Question: So, I am making a login form and I have already implemented the fetch API
'''
const form = {
email: document.querySelector("#signin-email"),
password: document.querySelector("#signin-password"),
submit: document.querySelector("#signin-btn-submit"),
messages:document.getElementById("form-messages")
};
let button = form.submit.addEventListener("click", (e)=> {
e.preventDefault();
const login = 'https://ffcc-app.herokuapp.com/user/login';
fetch(login, {
method: "POST",
headers: {
Accept: "application/json, text/plain, */*",
"Content-Type": "application/json",
},
body: JSON.stringify({
email: form.email.value,
password: form.password.value,
}),
})
.then((response) => response.json())
.then((data) => console.log(data))
.catch((err) => {
console.log(err);
});
});
'''
I am also getting the desired output:

The problem is I have to redirect to the main page when 'login successful' else I have to display a message saying 'user does not exist'. how should I do that? What else should I add to my code?
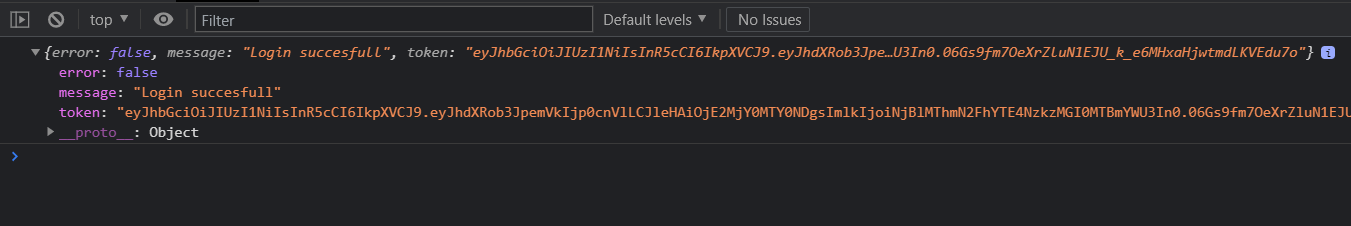
Answer: '''
const form = {
email: document.querySelector("#signin-email"),
password: document.querySelector("#signin-password"),
submit: document.querySelector("#signin-btn-submit"),
messages: document.getElementById("form-messages"),
};
let button = form.submit.addEventListener("click", (e) => {
e.preventDefault();
const login = "https://ffcc-app.herokuapp.com/user/login";
fetch(login, {
method: "POST",
headers: {
Accept: "application/json, text/plain, */*",
"Content-Type": "application/json",
},
body: JSON.stringify({
email: form.email.value,
password: form.password.value,
}),
})
.then((response) => response.json())
.then((data) => {
console.log(data);
// code here //
if (data.error) {
alert("Error Password or Username"); /*displays error message*/
} else {
window.open(
"target.html"
); /*opens the target page while Id & password matches*/
}
})
.catch((err) => {
console.log(err);
});
});
'''
login sucess and error handled by data.error as mentioned in your screenshot
<URL>